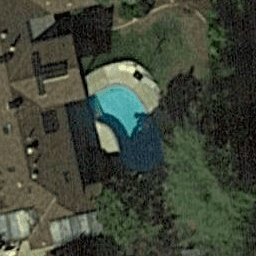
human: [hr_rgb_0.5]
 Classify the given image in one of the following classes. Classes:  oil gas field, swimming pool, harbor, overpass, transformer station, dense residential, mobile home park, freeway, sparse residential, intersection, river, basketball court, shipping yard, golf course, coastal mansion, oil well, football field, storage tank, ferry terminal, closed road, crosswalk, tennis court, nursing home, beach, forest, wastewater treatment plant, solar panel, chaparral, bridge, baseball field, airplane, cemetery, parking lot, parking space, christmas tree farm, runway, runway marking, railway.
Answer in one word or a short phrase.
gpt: swimming pool